Question: In my View, I want to display Guest Id's seperated by a comma but I don't know how. Right now it looks like the image below. 16 and 17 are Id's from seperate guests. This is confusing.

My model looks like this:
'''
public class Guest
{
[Key]
public int GuestId { get; set; }
//Vreemde sleutel van Reservation
public Int32? ReservationId { get; set; }
}
'''
The controller generating the View looks like this:
'''
public ActionResult Index()
{
return View(_reservationrepository.GetAllReservations());
}
public IQueryable GetAllReservations()
{
return db.Reservations.Include(r => r.spot).Include(r => r.User).Include(r => r.Guests);
}
'''
My View displaying the Id's looks like this:
'''
@foreach (var item in Model) {
<tr>
<td>
@Html.DisplayFor(modelItem => item.Guests)
</td>
</tr>
}
'''
How can I make the guest Id's seperated by a comma?
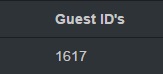
Answer: If your view has a collection of 'Guest' objects (let's call it 'Model.Guests' for now), then you can join the IDs into a delimited string:
'''
@string.Join(",", Model.Guests.Select(g => g.GuestId))
'''
Or, depending on the semantic context of the view model (if it's just for the view and not really a business model) then you might even put that on the model itself:
'''
public string GuestIDs
{
get
{
return string.Join(",", Guests.Select(g => g.GuestId));
}
}
'''
and just bind the view to that property:
'''
@Model.GuestIDs
'''